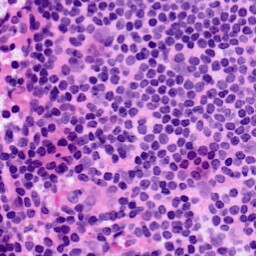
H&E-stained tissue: LymphNode